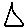
Label: triangle